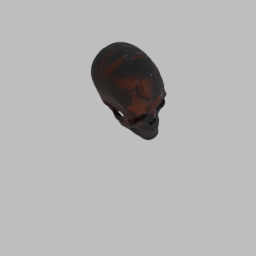
Label: nature